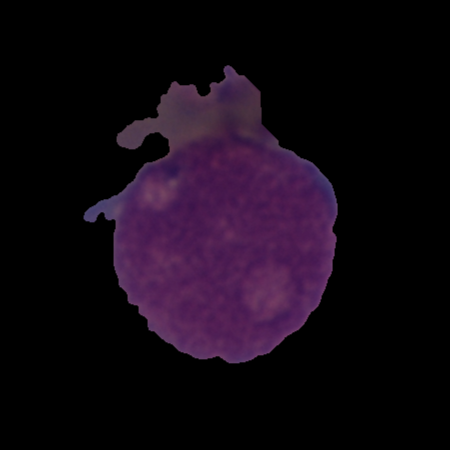
Label: cancer